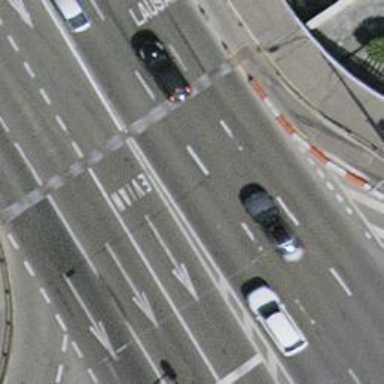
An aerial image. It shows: Asphalt road with trolley wires. It is primary highway with separate sidewalk.